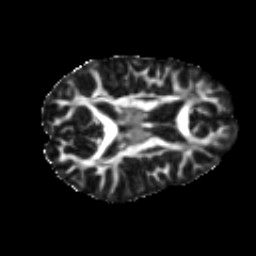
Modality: FA
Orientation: axial
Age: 18
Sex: female
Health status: ill
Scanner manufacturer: ge
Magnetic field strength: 3 T
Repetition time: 6.776 s
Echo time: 0.0794 s